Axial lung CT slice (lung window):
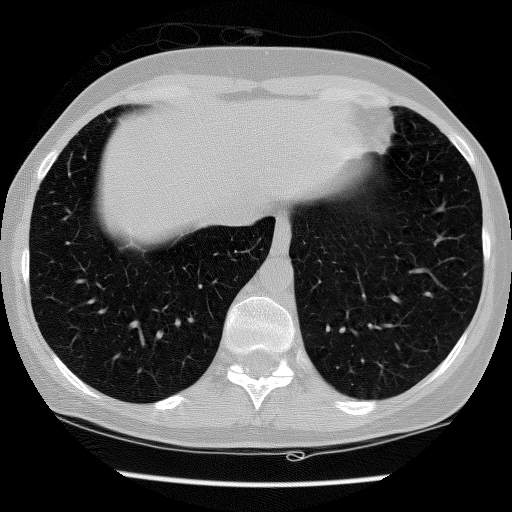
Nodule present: no